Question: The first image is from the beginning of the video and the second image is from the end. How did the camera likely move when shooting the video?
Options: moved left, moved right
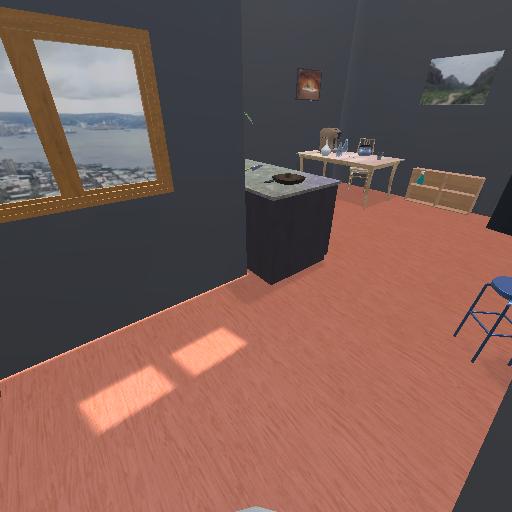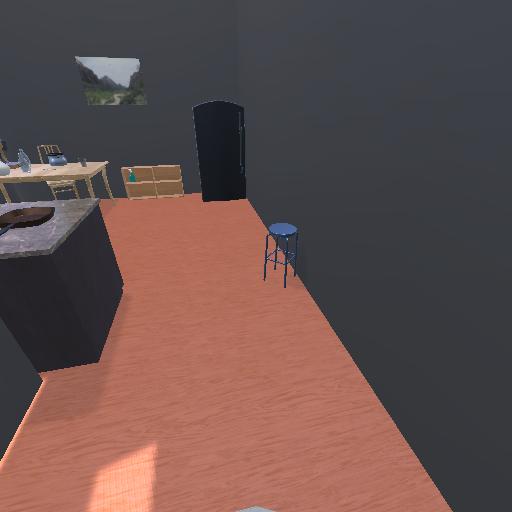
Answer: moved left